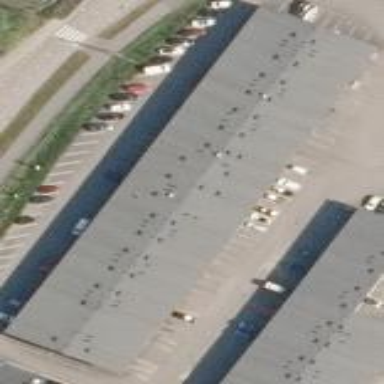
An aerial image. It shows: Warehouse.